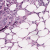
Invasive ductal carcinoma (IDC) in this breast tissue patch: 1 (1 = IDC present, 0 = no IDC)